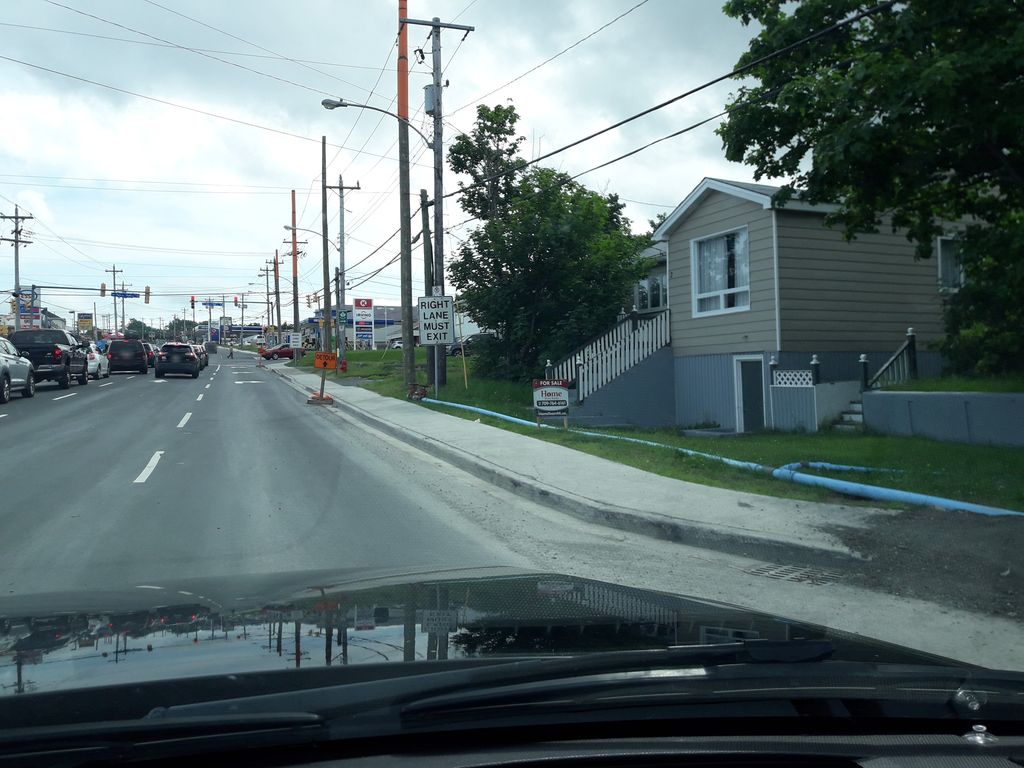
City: st_johns